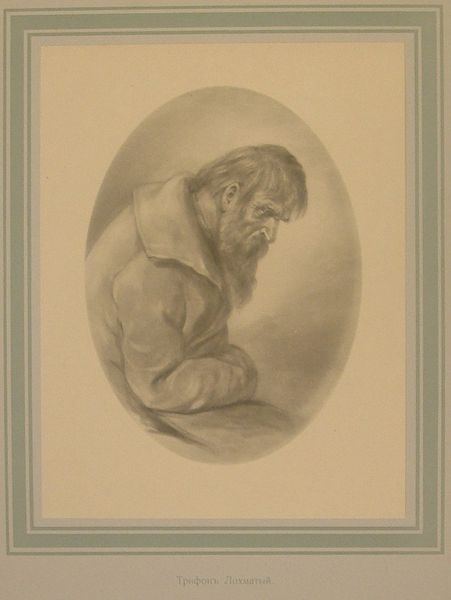
Titel: Trifon Lokhmatyi, Trifon Lokhmatyi
Künstler: Petr Mikhailovich Boklevskii
Standort: Amherst (Massachusetts, USA)
Institution: Mead Art Museum, Amherst College
Schlagwörter: collar, gray, grey, hair, nose, old, portrait, sitting, sad, man, oval, coat, wrinkles, sketch, beard, old man, jacket, frames, pencil, border, hate, melancholy, sadness, sick, gloomy, depressed, vingetter, fury, severous, mournful